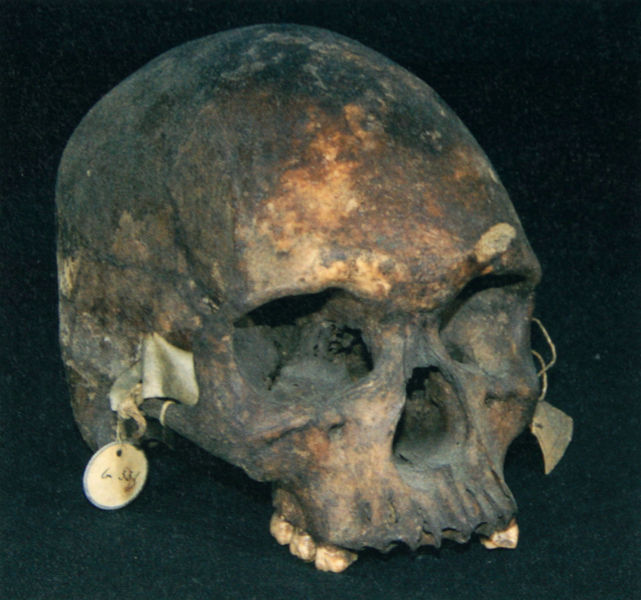
Titel: Schädel eines erwachsenen Mannes von den vor der Westküste Afrikas liegenden Bissagos Inseln, Cr 331
Standort: Freiburg i. Br.
Institution: Universitätsarchiv der Albrecht-Ludwigs-Universität
Schlagwörter: ocker, schwarz, alt, mensch, schädel, ohrringe, foto, fotografie, knochen, schild, augenhöhlen, totenkopf, zähne, totenschädel, asche, etikett, ausgrabung, fund, fundstück, grabung, russ, marke